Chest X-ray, PA view. Patient: 28 years old, sex F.
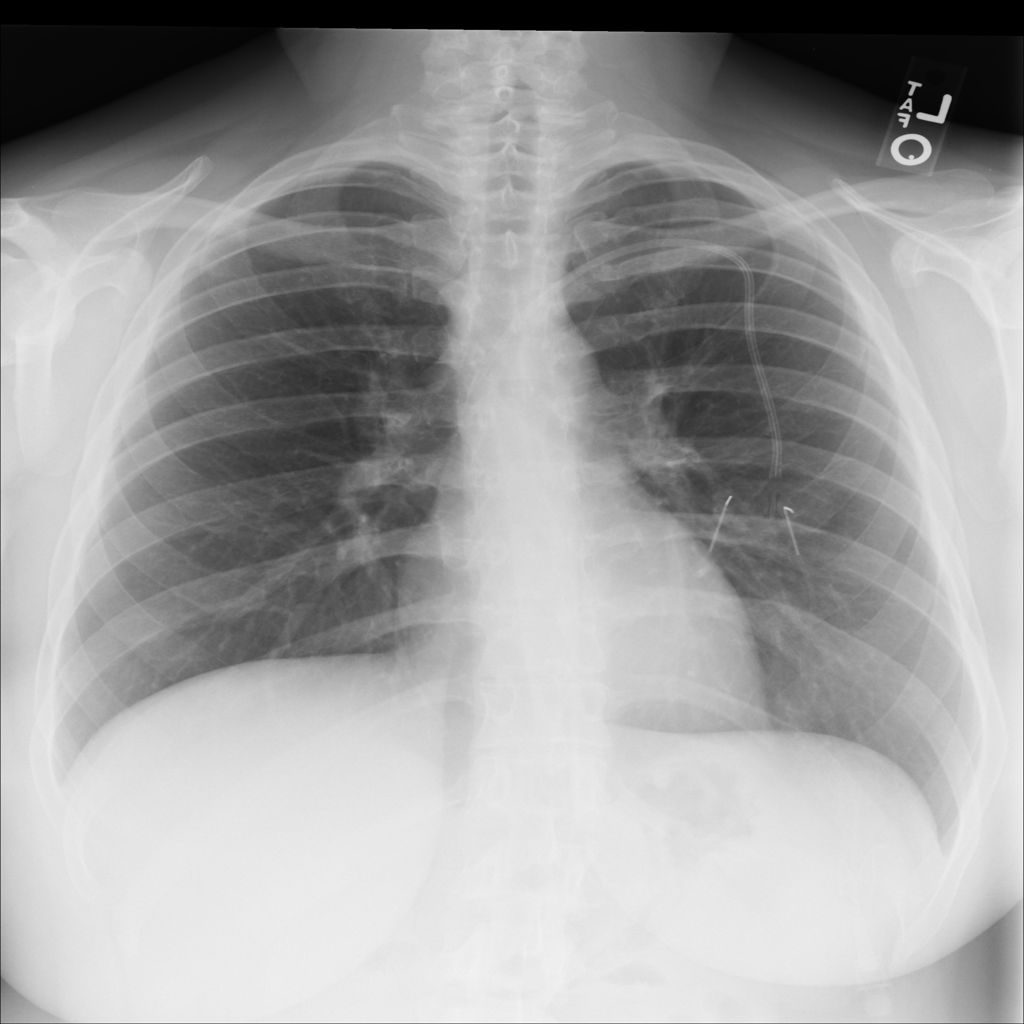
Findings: No Finding